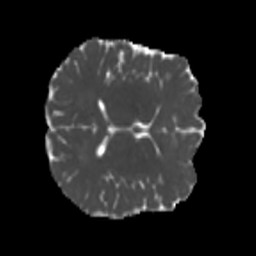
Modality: MD
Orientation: axial
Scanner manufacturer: siemens
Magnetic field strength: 3 T
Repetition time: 4 s
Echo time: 0.0594 s